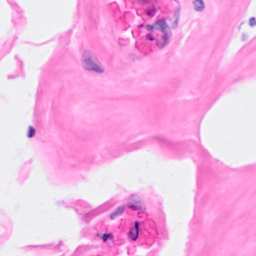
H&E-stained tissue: Breast